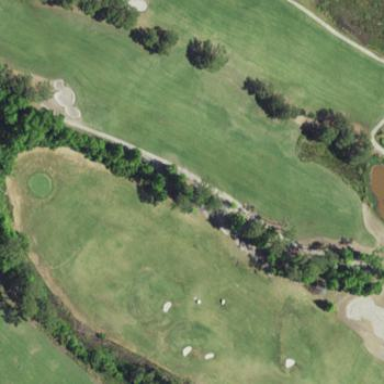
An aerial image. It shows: Driving range for golf on grass.